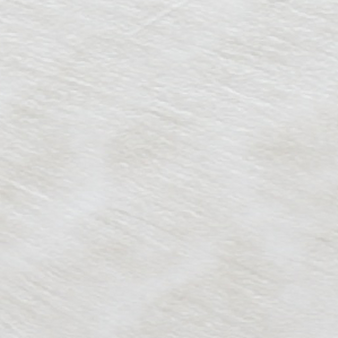
Label: other